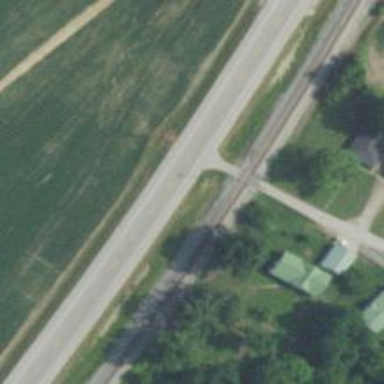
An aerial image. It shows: Level crossing along the railway.